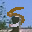
Label: 5